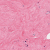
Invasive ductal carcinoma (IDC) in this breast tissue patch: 0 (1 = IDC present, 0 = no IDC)